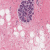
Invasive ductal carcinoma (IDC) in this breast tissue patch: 0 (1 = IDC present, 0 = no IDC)